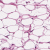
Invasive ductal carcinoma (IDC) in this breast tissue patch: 0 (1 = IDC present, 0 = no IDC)